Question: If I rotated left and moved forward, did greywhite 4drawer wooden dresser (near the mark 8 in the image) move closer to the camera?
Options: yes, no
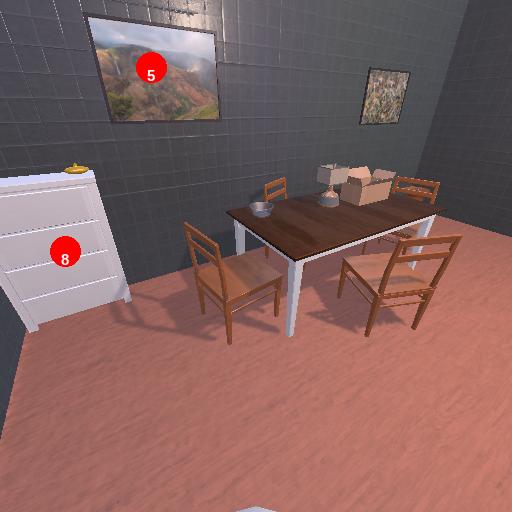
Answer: yes